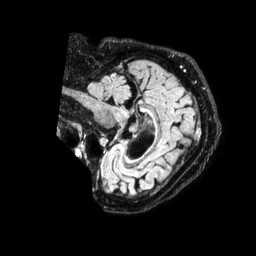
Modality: FLAIR
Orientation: sagittal
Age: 72
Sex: female
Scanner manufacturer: philips
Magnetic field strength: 1.5 T
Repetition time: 4.8 s
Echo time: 0.3302 s